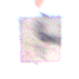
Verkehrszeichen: VerlaufVorfahrtsstrasse10
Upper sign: VorfahrtGewaehren
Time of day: Midday
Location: Outdoor (Nature)
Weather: Clear
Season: NotSpecified
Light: Natural